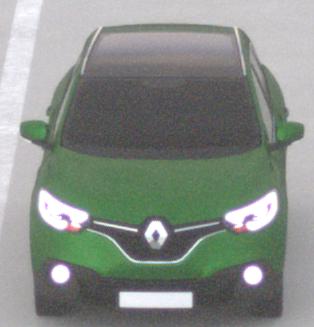
Make: Renault
Model: Kadjar ENERGY TCe 130
Detailed model: Kadjar
Model produced from: 2015/05
Model produced until: 2018/08
Doors: 5
Color: green
Road condition: dry road
Daytime: night
Contrast: low contrast